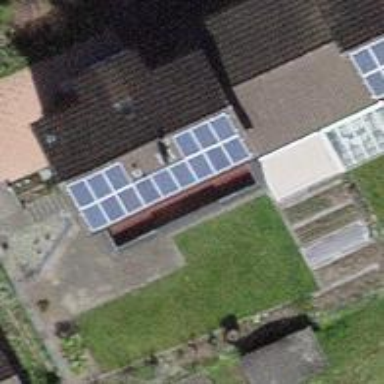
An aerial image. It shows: Solar power generator with photovoltaic panels.